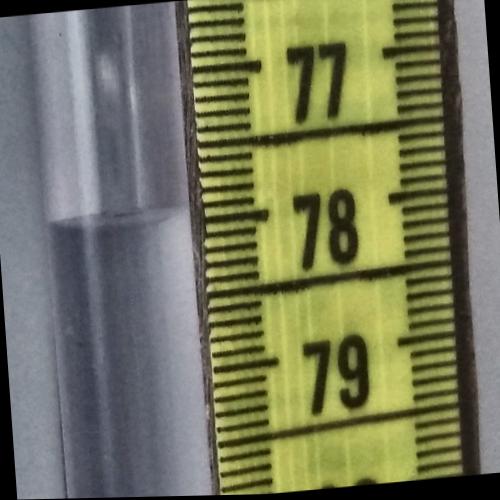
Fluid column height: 78.0 cm